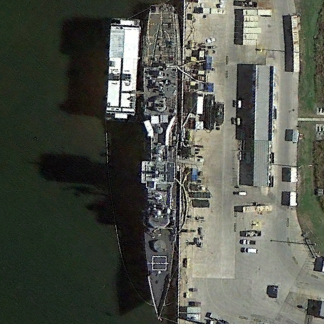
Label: cruiser